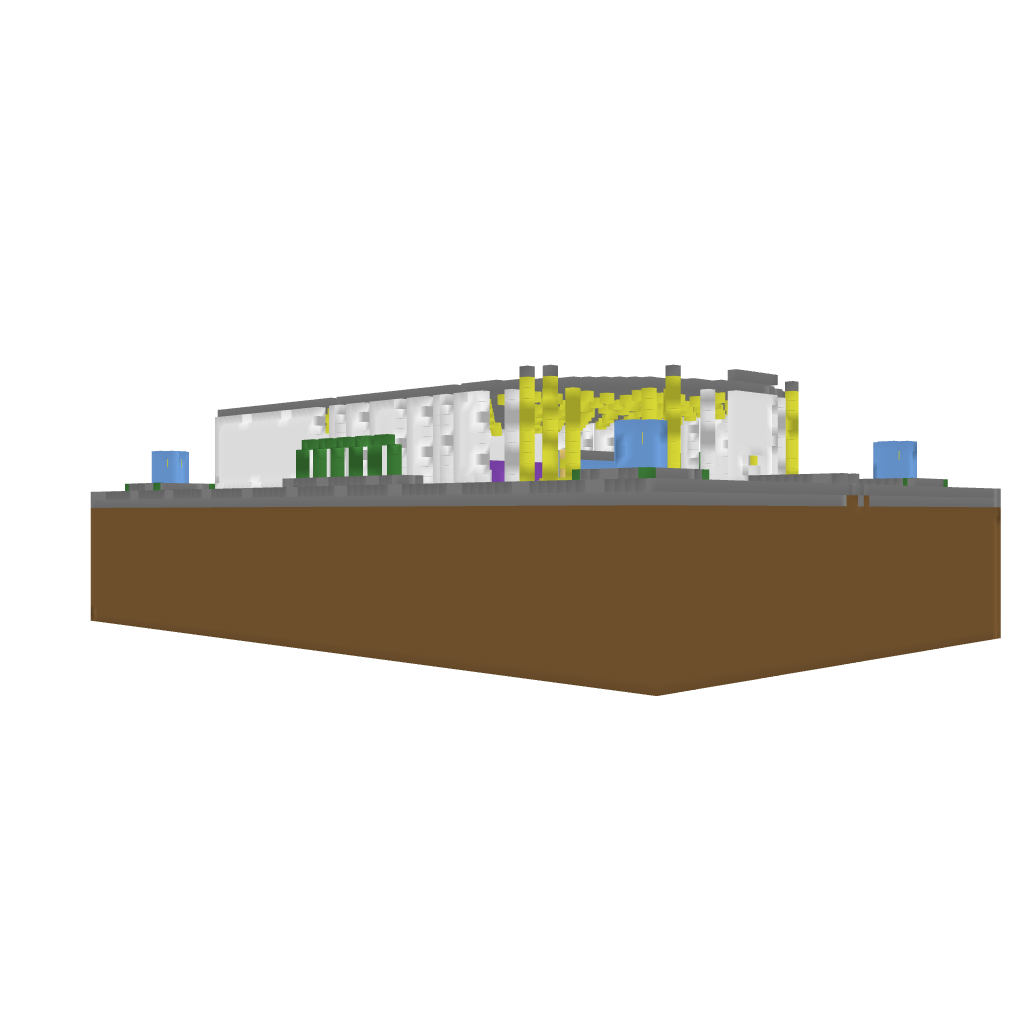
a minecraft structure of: Swimming Centre a lot of earth high quality